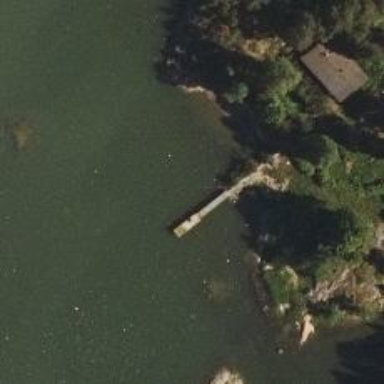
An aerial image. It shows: Man-made pier.